Interaction volume radius: 5 \u00c5
Interaction volume height: 30 \u00c5
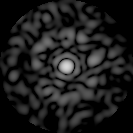
Disorder parameter: 0.8297